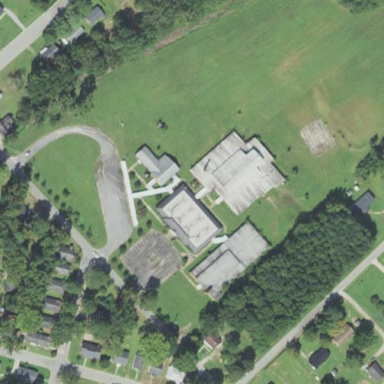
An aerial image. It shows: School.